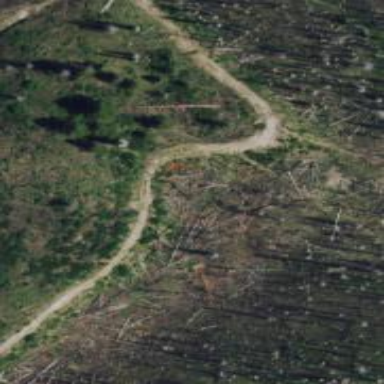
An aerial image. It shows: Intermediate snowshoe trail. The track is grade4 track.